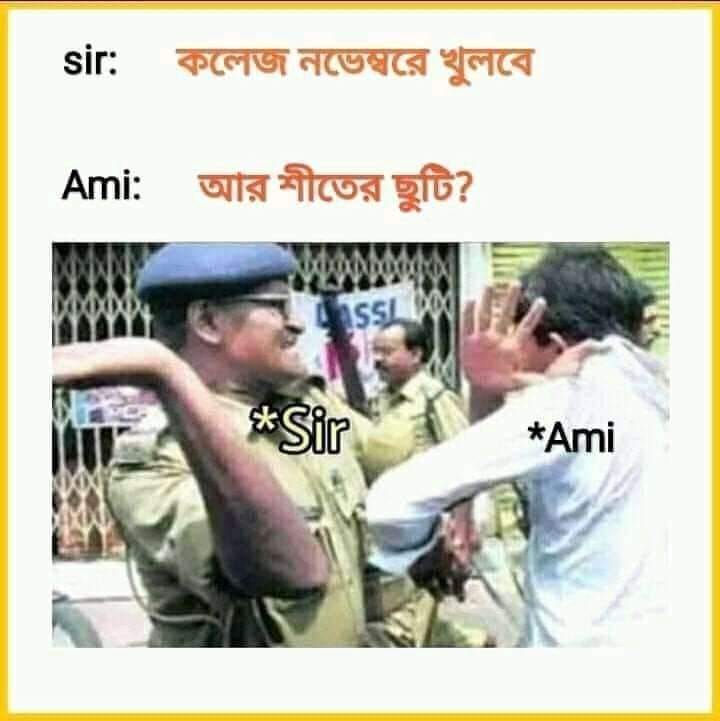
Caption: sir:   কলেজ নভেম্বরে খুলবে   Ami:  আর শীতের ছুটি ?   *Sir     *Ami
Label: non-hate